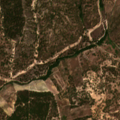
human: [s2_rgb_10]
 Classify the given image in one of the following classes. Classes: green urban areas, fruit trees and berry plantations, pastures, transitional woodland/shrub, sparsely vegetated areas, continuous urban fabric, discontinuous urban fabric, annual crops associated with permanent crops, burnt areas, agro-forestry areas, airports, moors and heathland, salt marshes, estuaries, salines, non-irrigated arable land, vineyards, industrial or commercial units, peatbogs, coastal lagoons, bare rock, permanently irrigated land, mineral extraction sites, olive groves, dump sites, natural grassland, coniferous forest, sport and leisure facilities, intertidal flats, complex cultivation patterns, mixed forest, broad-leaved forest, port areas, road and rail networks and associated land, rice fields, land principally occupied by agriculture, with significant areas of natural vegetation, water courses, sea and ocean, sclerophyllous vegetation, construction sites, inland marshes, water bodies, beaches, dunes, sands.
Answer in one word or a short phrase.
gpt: agro-forestry areas, coniferous forest, mixed forest, transitional woodland/shrub